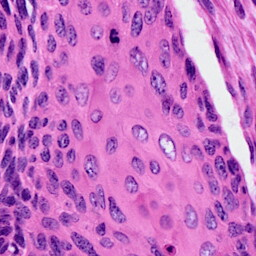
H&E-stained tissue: Cervix